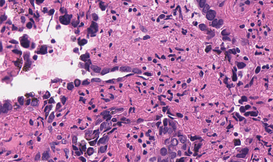
Tumor epithelial tissue: yes
Tumor-associated stroma tissue: yes
Normal tissue: no